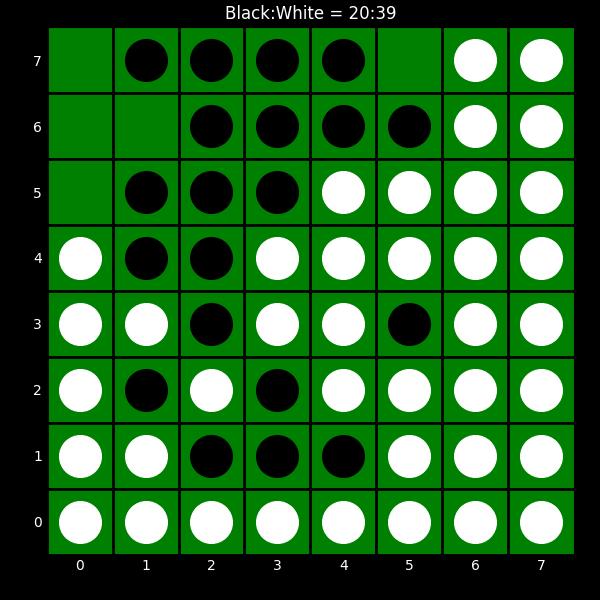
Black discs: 20
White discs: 39